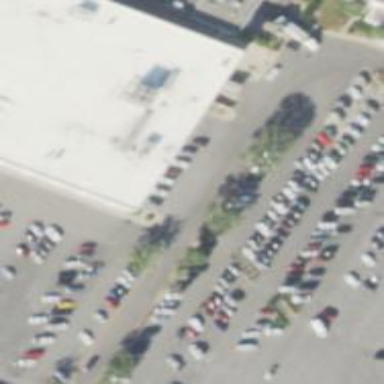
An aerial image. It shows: Parking space is available.